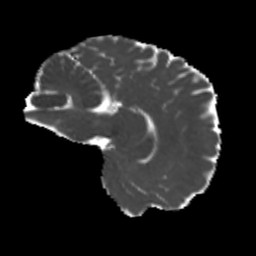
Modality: MD
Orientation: sagittal
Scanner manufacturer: siemens
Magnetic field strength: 3 T
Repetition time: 4 s
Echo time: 0.0594 s